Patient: sex M, age 58
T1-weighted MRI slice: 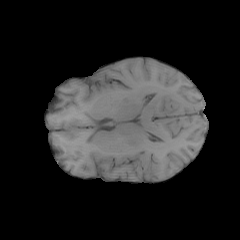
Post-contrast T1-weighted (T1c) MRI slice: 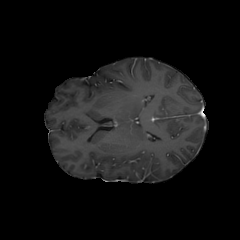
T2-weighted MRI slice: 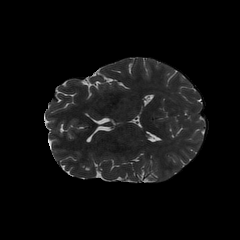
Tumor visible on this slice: no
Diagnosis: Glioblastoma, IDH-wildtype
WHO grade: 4